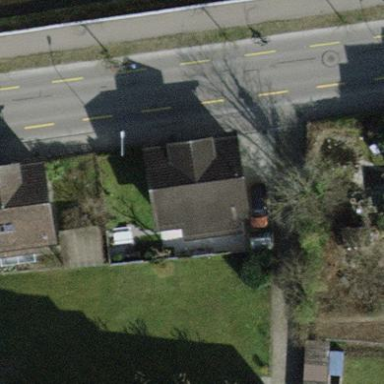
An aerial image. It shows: Detached building.